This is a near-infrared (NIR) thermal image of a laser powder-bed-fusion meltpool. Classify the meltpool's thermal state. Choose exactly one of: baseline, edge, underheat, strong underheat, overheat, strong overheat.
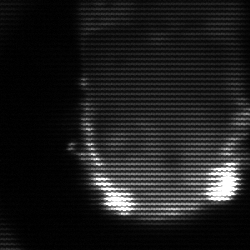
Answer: baseline